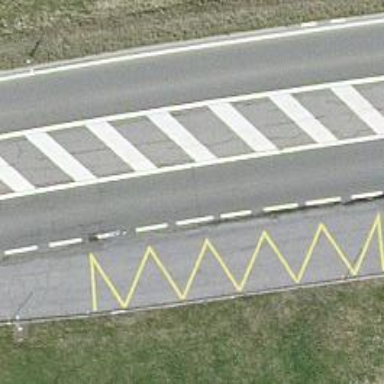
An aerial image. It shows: Primary road with asphalt surface.